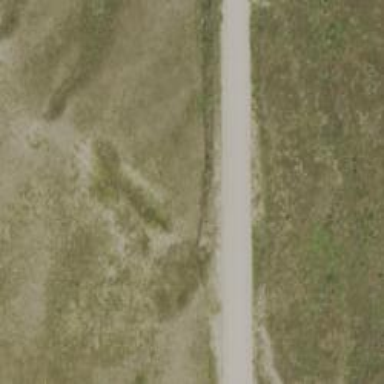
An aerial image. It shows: Unclassified road.